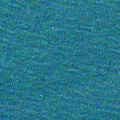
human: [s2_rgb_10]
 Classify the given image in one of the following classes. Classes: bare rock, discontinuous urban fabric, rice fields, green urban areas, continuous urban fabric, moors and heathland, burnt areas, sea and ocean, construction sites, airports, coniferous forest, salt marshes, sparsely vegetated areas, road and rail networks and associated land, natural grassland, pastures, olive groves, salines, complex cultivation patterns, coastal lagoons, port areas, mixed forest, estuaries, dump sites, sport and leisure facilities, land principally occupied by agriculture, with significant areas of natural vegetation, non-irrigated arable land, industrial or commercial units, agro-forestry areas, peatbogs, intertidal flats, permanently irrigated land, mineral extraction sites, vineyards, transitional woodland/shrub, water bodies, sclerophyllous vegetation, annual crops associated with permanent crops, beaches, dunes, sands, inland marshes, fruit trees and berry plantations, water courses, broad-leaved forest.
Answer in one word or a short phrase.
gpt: sea and ocean